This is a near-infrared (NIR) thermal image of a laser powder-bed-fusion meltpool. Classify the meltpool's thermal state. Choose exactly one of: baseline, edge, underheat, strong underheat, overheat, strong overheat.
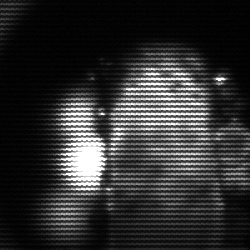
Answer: strong underheat